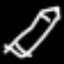
Label: pencil